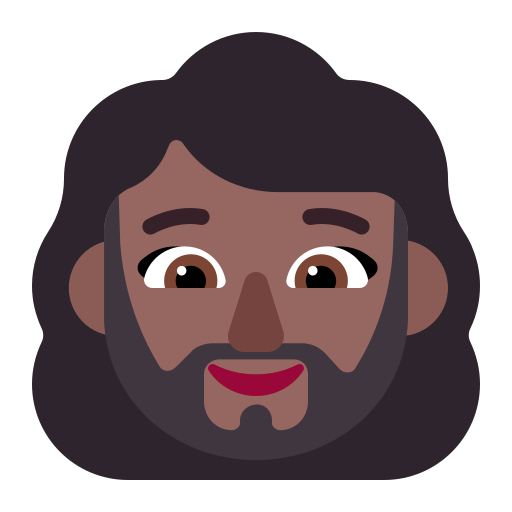
woman beard flat  dark